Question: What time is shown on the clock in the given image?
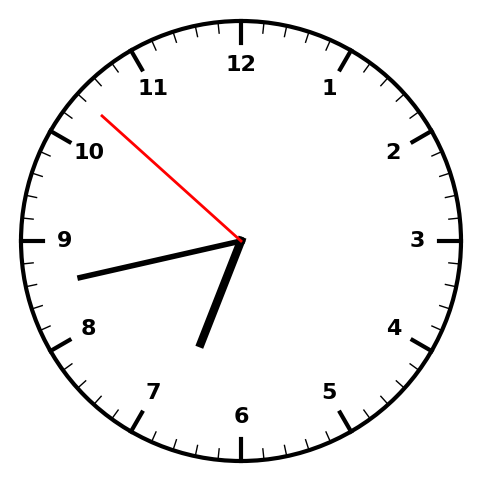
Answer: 06:42:52